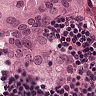
Metastatic tissue present: yes